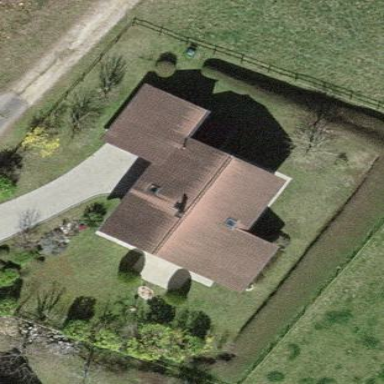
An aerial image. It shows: Detached building.